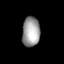
Tissue: lung
Cell type: Endothelial cells
Senescence score: 0.5728
Nuclear area (px): 516
Mean DAPI intensity: 156.556